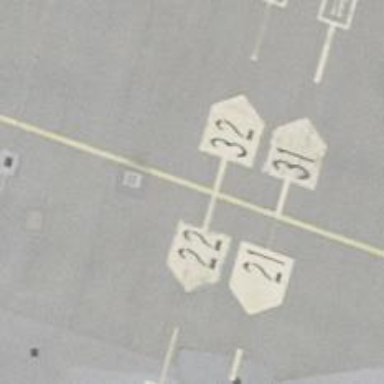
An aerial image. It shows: Airport parking position.